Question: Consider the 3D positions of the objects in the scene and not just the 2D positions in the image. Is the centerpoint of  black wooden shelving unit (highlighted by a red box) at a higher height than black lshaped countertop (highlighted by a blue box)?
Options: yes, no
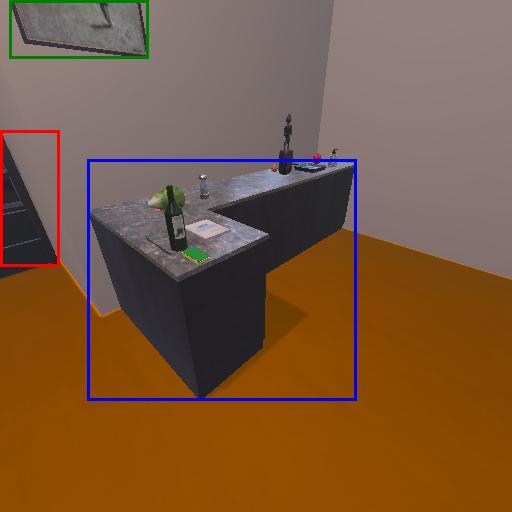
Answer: yes